Question: my (maven based) project is built out of a couple of modules. Basically there's a Core module and a couple of modules which make use of it to provide various services to the outside. The "glue" between these modules is the "parent" module. The "parent" module isn't supposed to hold any code. Something like this:
What I'd like to do is to use Spring IoC to inject / autowire the Core parts into the Service parts. But I can't seem to find a way to configure that. Or at least I can't seem to find a way to avoid redundant IoC configuration within the Service parts.
To be more specific - using the example from <URL> - assume that would be the configuration for one of the service modules - how could I move the 'example.SimpleMovieCatalog' configuration parts into the Core module without loosing the ability to inject them within one of the "sibling" modules?
'''
<?xml version="1.0" encoding="UTF-8"?>
<beans...>
<context:annotation-config/>
<bean class="example.SimpleMovieCatalog">
<qualifier value="main"/>
</bean>
<bean class="example.SimpleMovieCatalog">
<qualifier value="action"/>
</bean>
<bean id="movieRecommender" class="example.MovieRecommender"/>
</beans>
'''
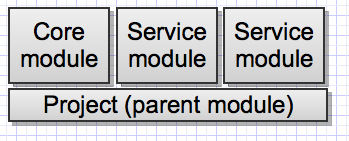
Answer: I finally figured out a way which seems to work for now:
1. Each modules holds his spring configuration in /META-INF/spring-<module>.xml
2. Each module has to keep their code within their own package, otherwise the context:component-scan will not work properly
3. All modules depending on other modules have to load the foreign module configuration through the "configLocations" of the application context - the foreign module configurations should be referenced with sth. like "classpath*:META-INF/spring-core.xml"
---
Some remarks
- - - '<import resource="classpath*:META-INF/spring-core.xml" />''context:component-scan'